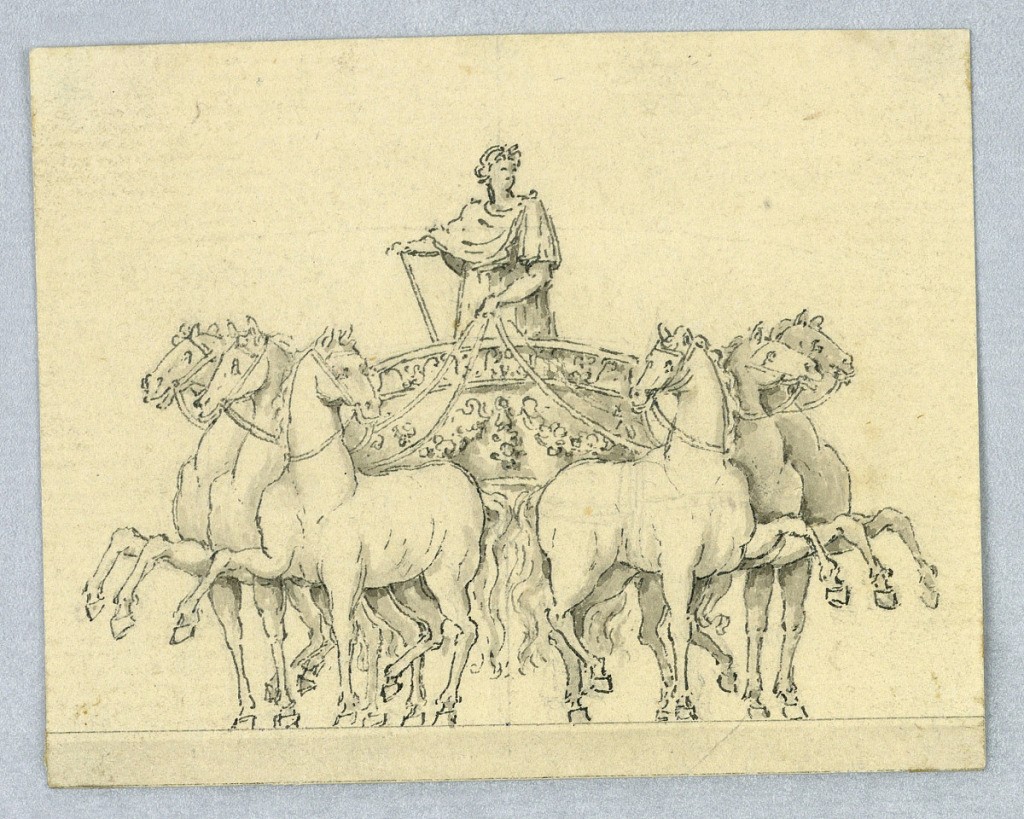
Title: Chariot Procession
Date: ca. 1795
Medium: Pen and ink on paper
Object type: Drawing
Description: Chariot shown de face. Six horses, each with a rasied leg. At center, a figure in classical dress.